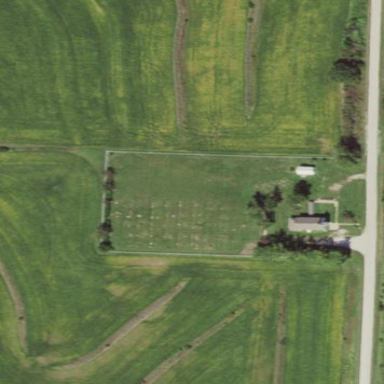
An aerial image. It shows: Cemetery.